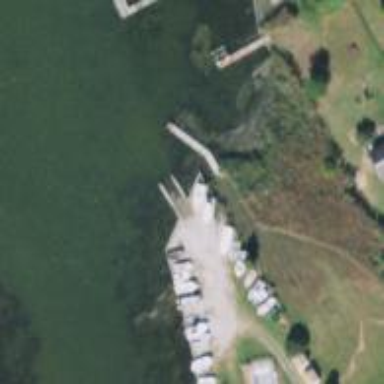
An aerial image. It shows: Slipway on leisure land.